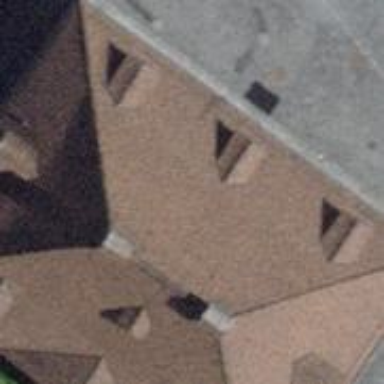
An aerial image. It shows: Public building with hipped roof shape.